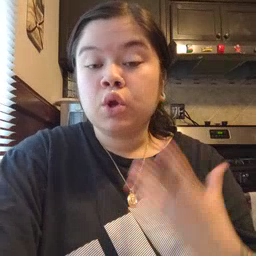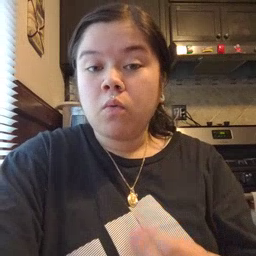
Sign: go